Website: slack
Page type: billing-address
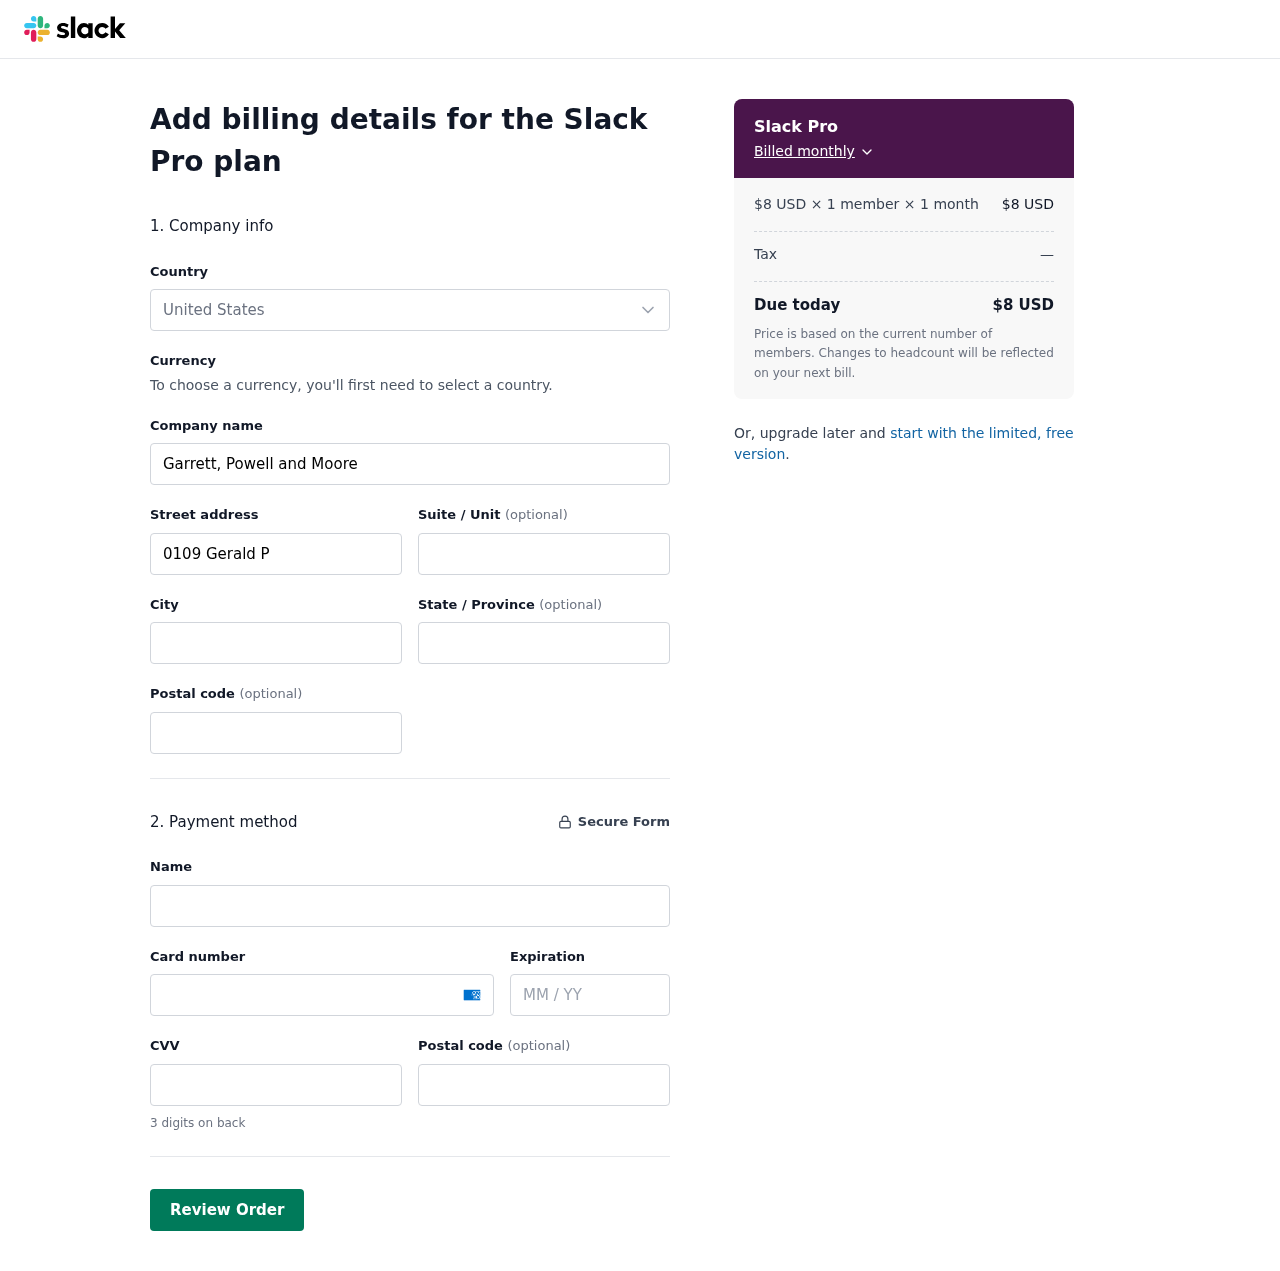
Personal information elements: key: PII_CARD_CVV
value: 4053
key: PII_CARD_EXPIRY
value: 02/30
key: PII_CARD_NUMBER
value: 3790 9242 6285 730
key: PII_CITY
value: North Chrisberg
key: PII_COMPANY
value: Garrett, Powell and Moore
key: PII_COUNTRY
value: United States
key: PII_FULLNAME
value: Benjamin Johnson
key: PII_POSTCODE
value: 41556
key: PII_STATE
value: MH
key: PII_STREET
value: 0109 Gerald Port Suite 516
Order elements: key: ORDER_PLAN_PRICE
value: $8 USD
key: ORDER_NUM_MEMBERS
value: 1 member
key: ORDER_NUM_MONTHS
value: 1 month
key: ORDER_SUBTOTAL
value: $8 USD
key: ORDER_TAX
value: —
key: ORDER_TOTAL
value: $8 USD